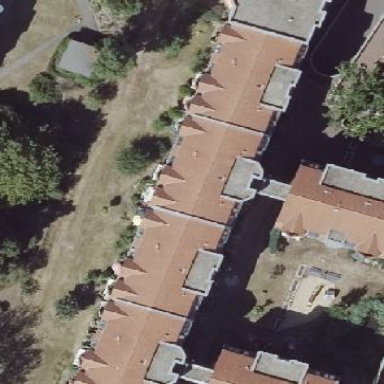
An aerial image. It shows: Gambrel-roofed building with apartments.